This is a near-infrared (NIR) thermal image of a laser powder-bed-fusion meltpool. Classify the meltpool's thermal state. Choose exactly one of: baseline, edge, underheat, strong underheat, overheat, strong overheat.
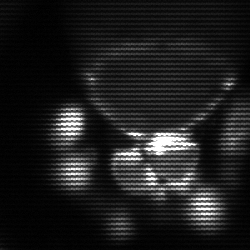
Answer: edge